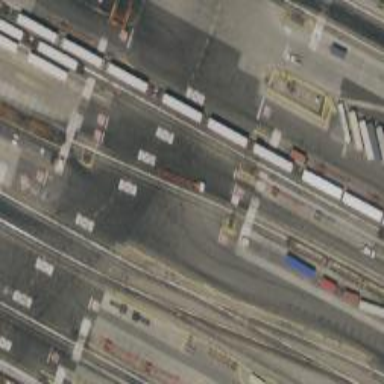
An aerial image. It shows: Railway level crossing.